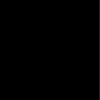
Label: dusty